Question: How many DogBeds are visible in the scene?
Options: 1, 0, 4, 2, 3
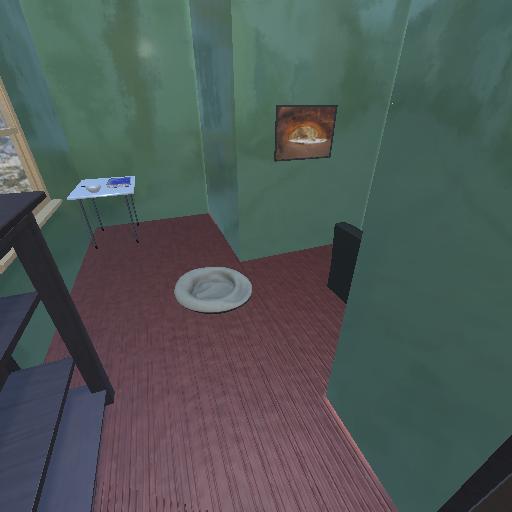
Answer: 1